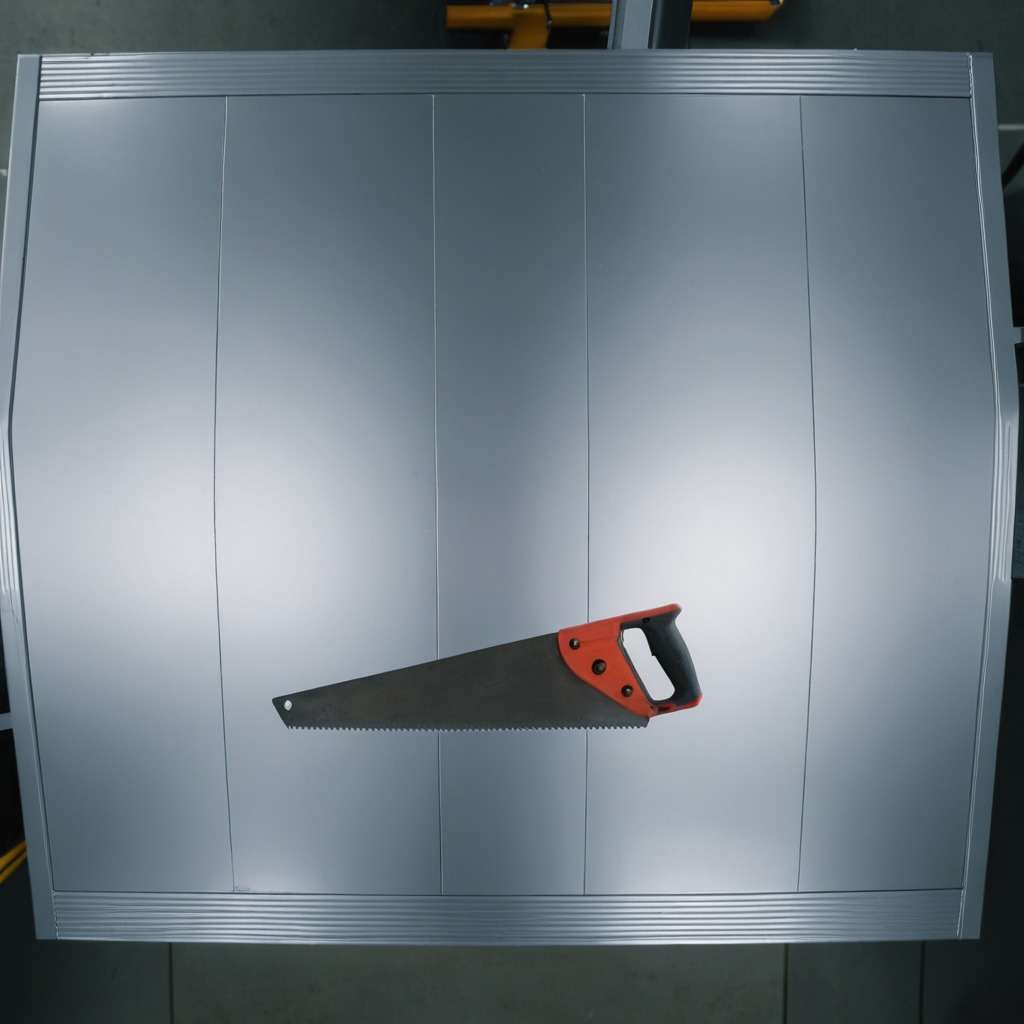
A metal saw is lying on the toolbox surface in the airplane hangar workshop.